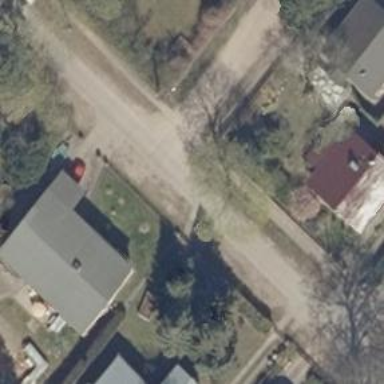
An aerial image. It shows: Residential road with concrete surface.